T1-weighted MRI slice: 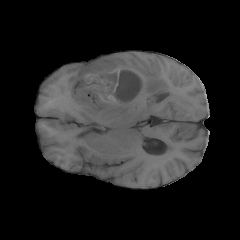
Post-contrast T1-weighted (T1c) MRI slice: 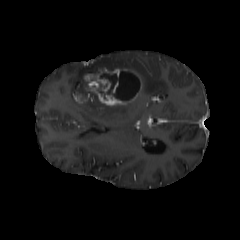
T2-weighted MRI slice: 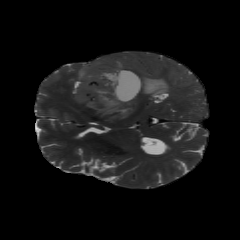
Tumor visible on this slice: yes